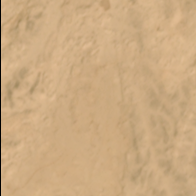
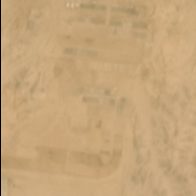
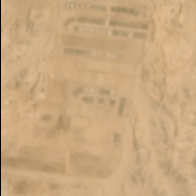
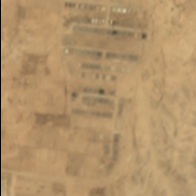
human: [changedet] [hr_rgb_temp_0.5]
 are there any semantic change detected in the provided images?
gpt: some houses are built on the bareland in the middle of the scene .

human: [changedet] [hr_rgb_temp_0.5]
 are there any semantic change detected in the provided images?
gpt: many detached houses appeared on the bareland .

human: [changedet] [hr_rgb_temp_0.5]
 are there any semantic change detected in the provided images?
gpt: several houses and roads are built on the original bareland .

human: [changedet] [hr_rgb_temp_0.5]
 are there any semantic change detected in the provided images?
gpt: lots of houses and a crossroad appeared in the bareland .

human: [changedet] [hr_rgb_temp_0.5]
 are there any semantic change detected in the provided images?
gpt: a residential area with  roads and many arranged houses has appeared .